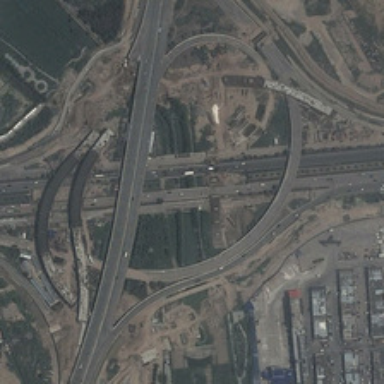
Some buildings are near a complicated viaduct with some cars .